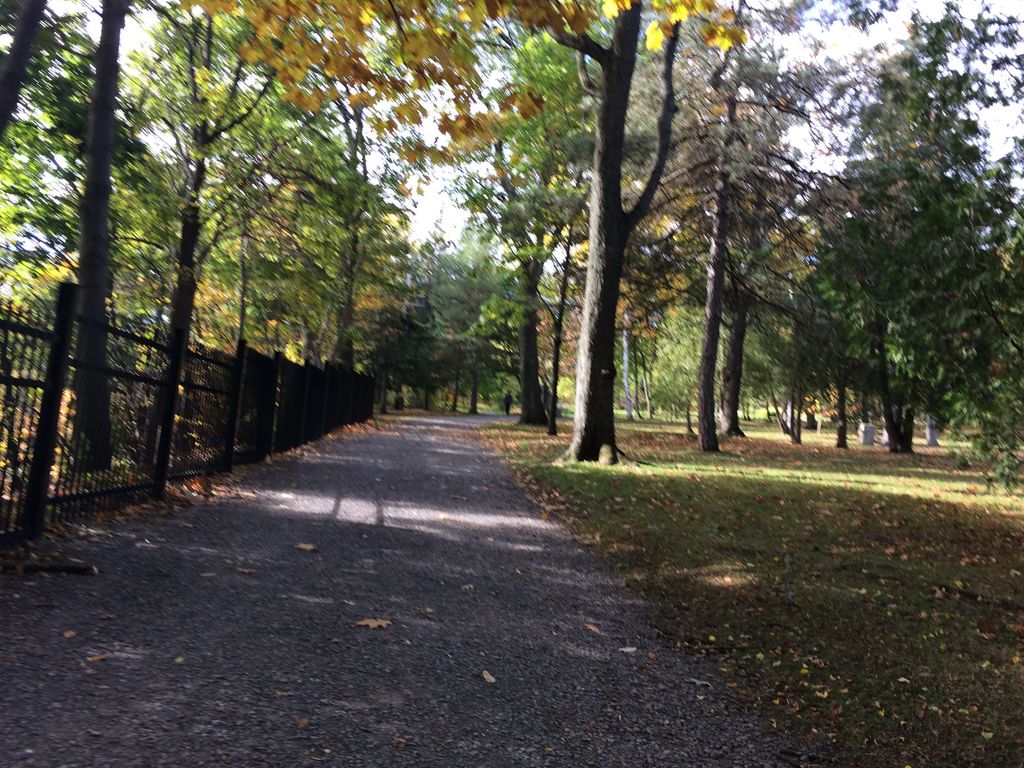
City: quebec_city